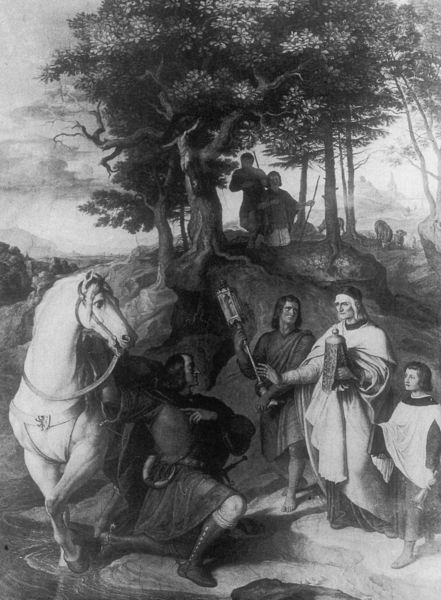
Titel: Graf Rudolf von Habsburg führt den Priester über den Wildbach , Kaisersäle
Künstler: Julius Schnorr von Carolsfeld
Institution: München, Residenz-Schatzkammer
Schlagwörter: baum, berg, blätter, gemälde, himmel, mann, umhang, wasser, weiß, wolken, bäume, fluss, landschaft, menschen, see, grau, laterne, licht, männer, schwarz, zeichnung, weg, horn, trinkhorn, ast, bach, hügel, natur, geistlicher, haare, kind, wald, kinder, pferd, reiter, turm, sattel, zügel, schuhe, stab, dunst, romantik, papst, junge, baumkrone, gefäß, knabe, buch, kreuz, schwarzweiß, knien, stiefel, ritter, schimmel, trense, christus, jesus, wanderer, kniend, monstranz, priester, mönch, ehre, heiliger, prozession, heilig, reproduktion, kniefall, betteln, flussufer, verrat, knappe, nieder, papast, tauschen, tausch, lomder, wer, vorderzeug